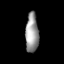
Tissue: lung
Cell type: Epithelial cells
Senescence score: 0.1839
Nuclear area (px): 505
Mean DAPI intensity: 151.667